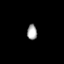
Tissue: prostate
Cell type: T cells
Senescence score: 0.7655
Nuclear area (px): 147
Mean DAPI intensity: 167.483